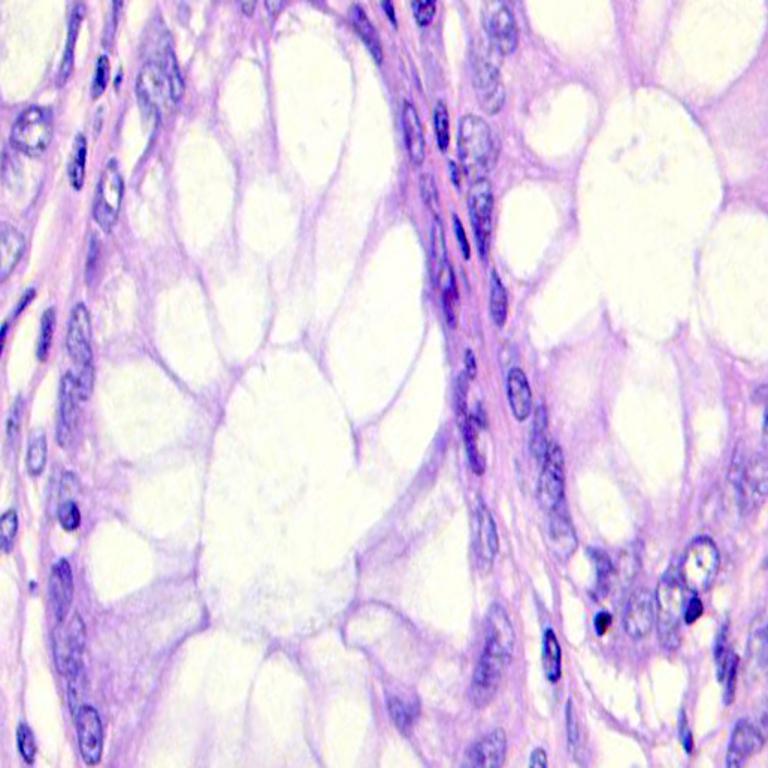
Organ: colon
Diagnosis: benign